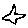
Label: star